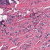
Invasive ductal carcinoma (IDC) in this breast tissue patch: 1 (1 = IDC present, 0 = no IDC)